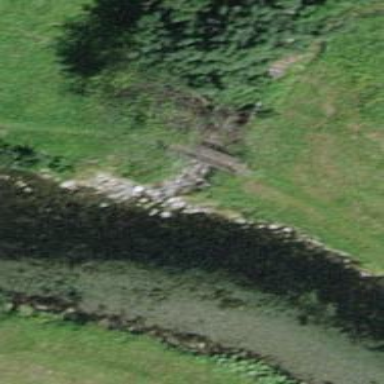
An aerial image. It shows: Path leading to bridge.